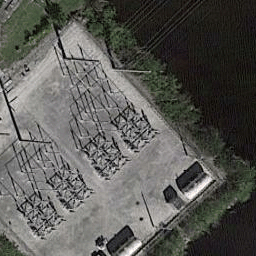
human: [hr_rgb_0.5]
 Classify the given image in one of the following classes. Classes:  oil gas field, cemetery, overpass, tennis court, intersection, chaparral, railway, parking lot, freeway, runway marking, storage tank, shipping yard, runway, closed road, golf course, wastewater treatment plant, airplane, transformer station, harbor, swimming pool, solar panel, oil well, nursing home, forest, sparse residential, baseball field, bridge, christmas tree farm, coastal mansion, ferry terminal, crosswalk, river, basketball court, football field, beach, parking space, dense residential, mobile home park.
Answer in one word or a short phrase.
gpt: transformer station